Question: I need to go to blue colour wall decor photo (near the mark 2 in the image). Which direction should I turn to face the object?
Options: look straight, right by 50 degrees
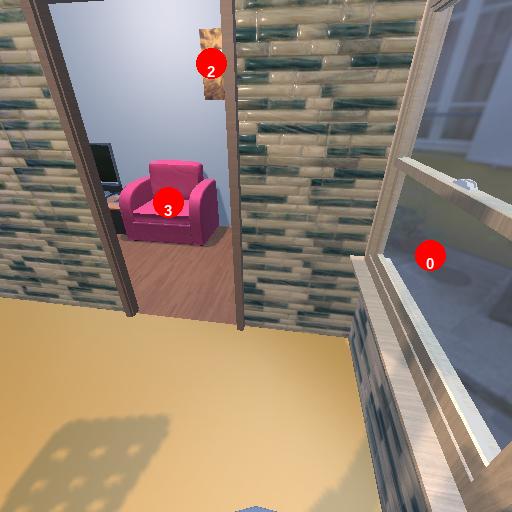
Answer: look straight